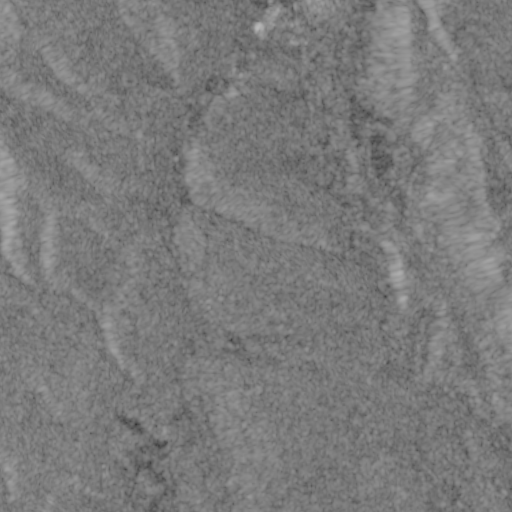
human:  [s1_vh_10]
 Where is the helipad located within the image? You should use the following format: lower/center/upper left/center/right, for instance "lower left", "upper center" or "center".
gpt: The helipad is located in the upper center of the image.
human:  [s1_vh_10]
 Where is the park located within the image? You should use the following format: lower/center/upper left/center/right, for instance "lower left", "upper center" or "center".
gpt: The park is located in the upper right of the image.
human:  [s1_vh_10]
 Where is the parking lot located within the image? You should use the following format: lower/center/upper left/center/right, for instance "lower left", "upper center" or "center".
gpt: The parking lot is located in the upper center of the image.
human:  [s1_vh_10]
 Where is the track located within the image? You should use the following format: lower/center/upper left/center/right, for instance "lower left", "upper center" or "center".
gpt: There is no track in the image.

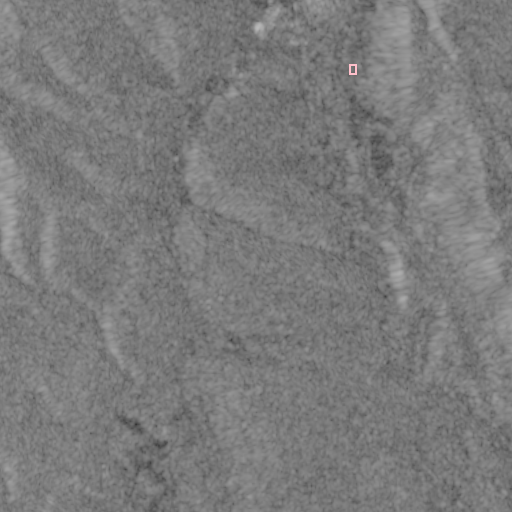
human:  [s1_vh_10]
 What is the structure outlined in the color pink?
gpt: The structure outlined in pink is a park.
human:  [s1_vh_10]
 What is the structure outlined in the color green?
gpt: There is no green outline.